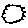
Label: cloud